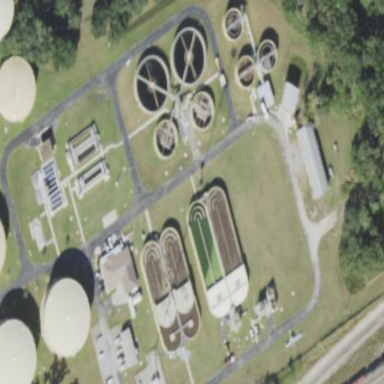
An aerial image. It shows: Wastewater plant.